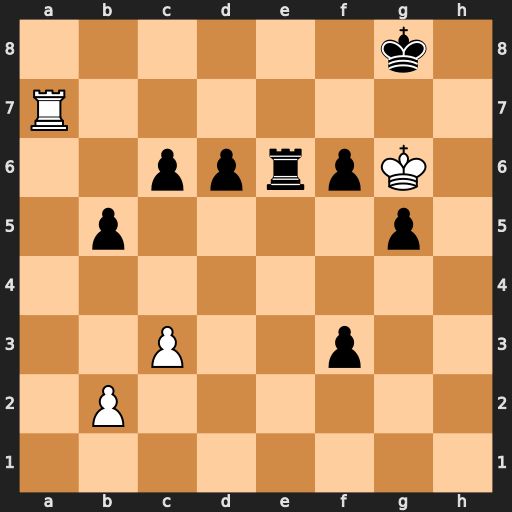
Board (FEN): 6k1/R7/2pprpK1/1p4p1/8/2P2p2/1P6/8
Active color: w
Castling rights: -
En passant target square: -
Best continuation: Ra8+ Re8 Rxe8#